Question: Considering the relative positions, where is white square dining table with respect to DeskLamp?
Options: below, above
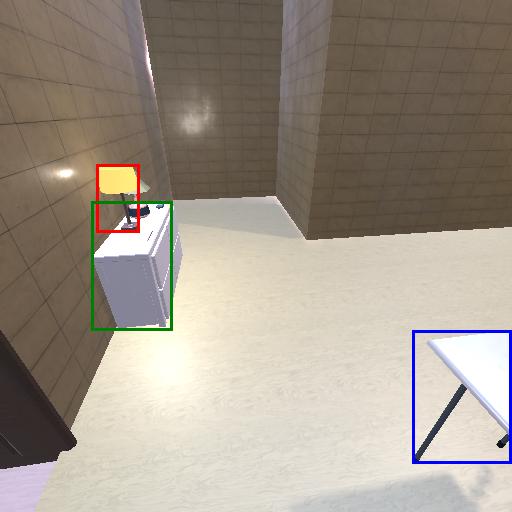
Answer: below